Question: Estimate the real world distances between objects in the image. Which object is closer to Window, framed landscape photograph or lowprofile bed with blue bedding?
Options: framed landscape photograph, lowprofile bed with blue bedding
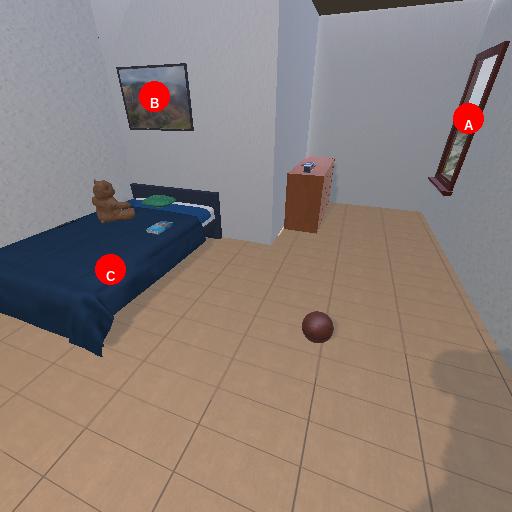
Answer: framed landscape photograph